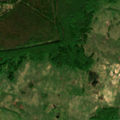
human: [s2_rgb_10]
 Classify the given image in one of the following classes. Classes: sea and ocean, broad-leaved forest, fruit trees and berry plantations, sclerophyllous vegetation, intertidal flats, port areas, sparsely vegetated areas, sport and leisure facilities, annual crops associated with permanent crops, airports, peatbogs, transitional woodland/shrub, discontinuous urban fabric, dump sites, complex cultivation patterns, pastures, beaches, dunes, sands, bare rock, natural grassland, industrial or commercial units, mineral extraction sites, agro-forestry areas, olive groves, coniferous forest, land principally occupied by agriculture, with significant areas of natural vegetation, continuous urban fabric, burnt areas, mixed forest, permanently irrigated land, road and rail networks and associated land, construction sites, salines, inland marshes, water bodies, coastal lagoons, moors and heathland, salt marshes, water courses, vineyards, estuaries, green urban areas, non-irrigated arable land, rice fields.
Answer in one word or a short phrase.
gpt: non-irrigated arable land, pastures, broad-leaved forest, peatbogs